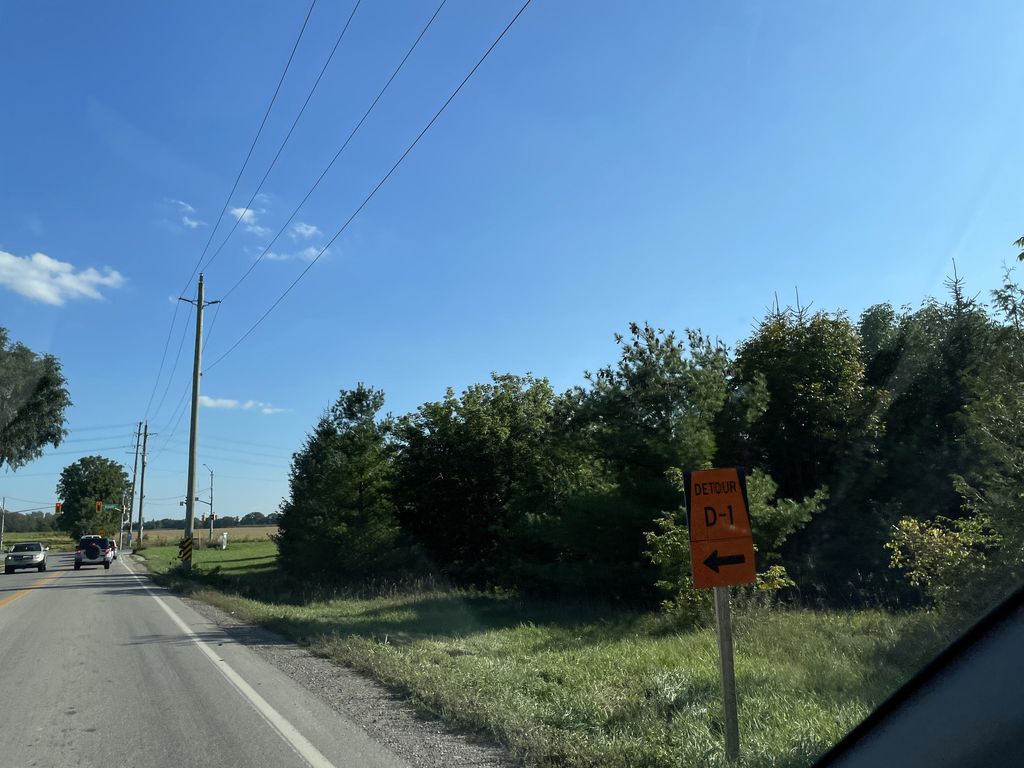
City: kitchener-waterloo